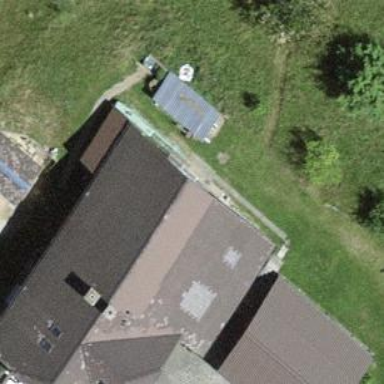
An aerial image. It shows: Farm building.